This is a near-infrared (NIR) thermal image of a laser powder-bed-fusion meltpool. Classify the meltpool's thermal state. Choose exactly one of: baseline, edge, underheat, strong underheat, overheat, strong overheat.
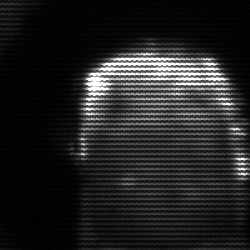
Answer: baseline